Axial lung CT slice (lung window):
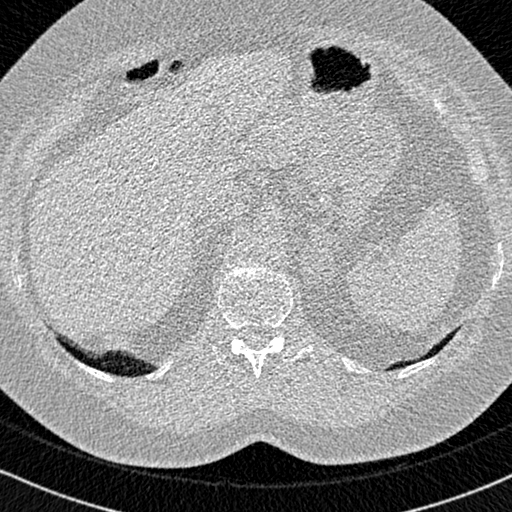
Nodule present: no